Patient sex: F
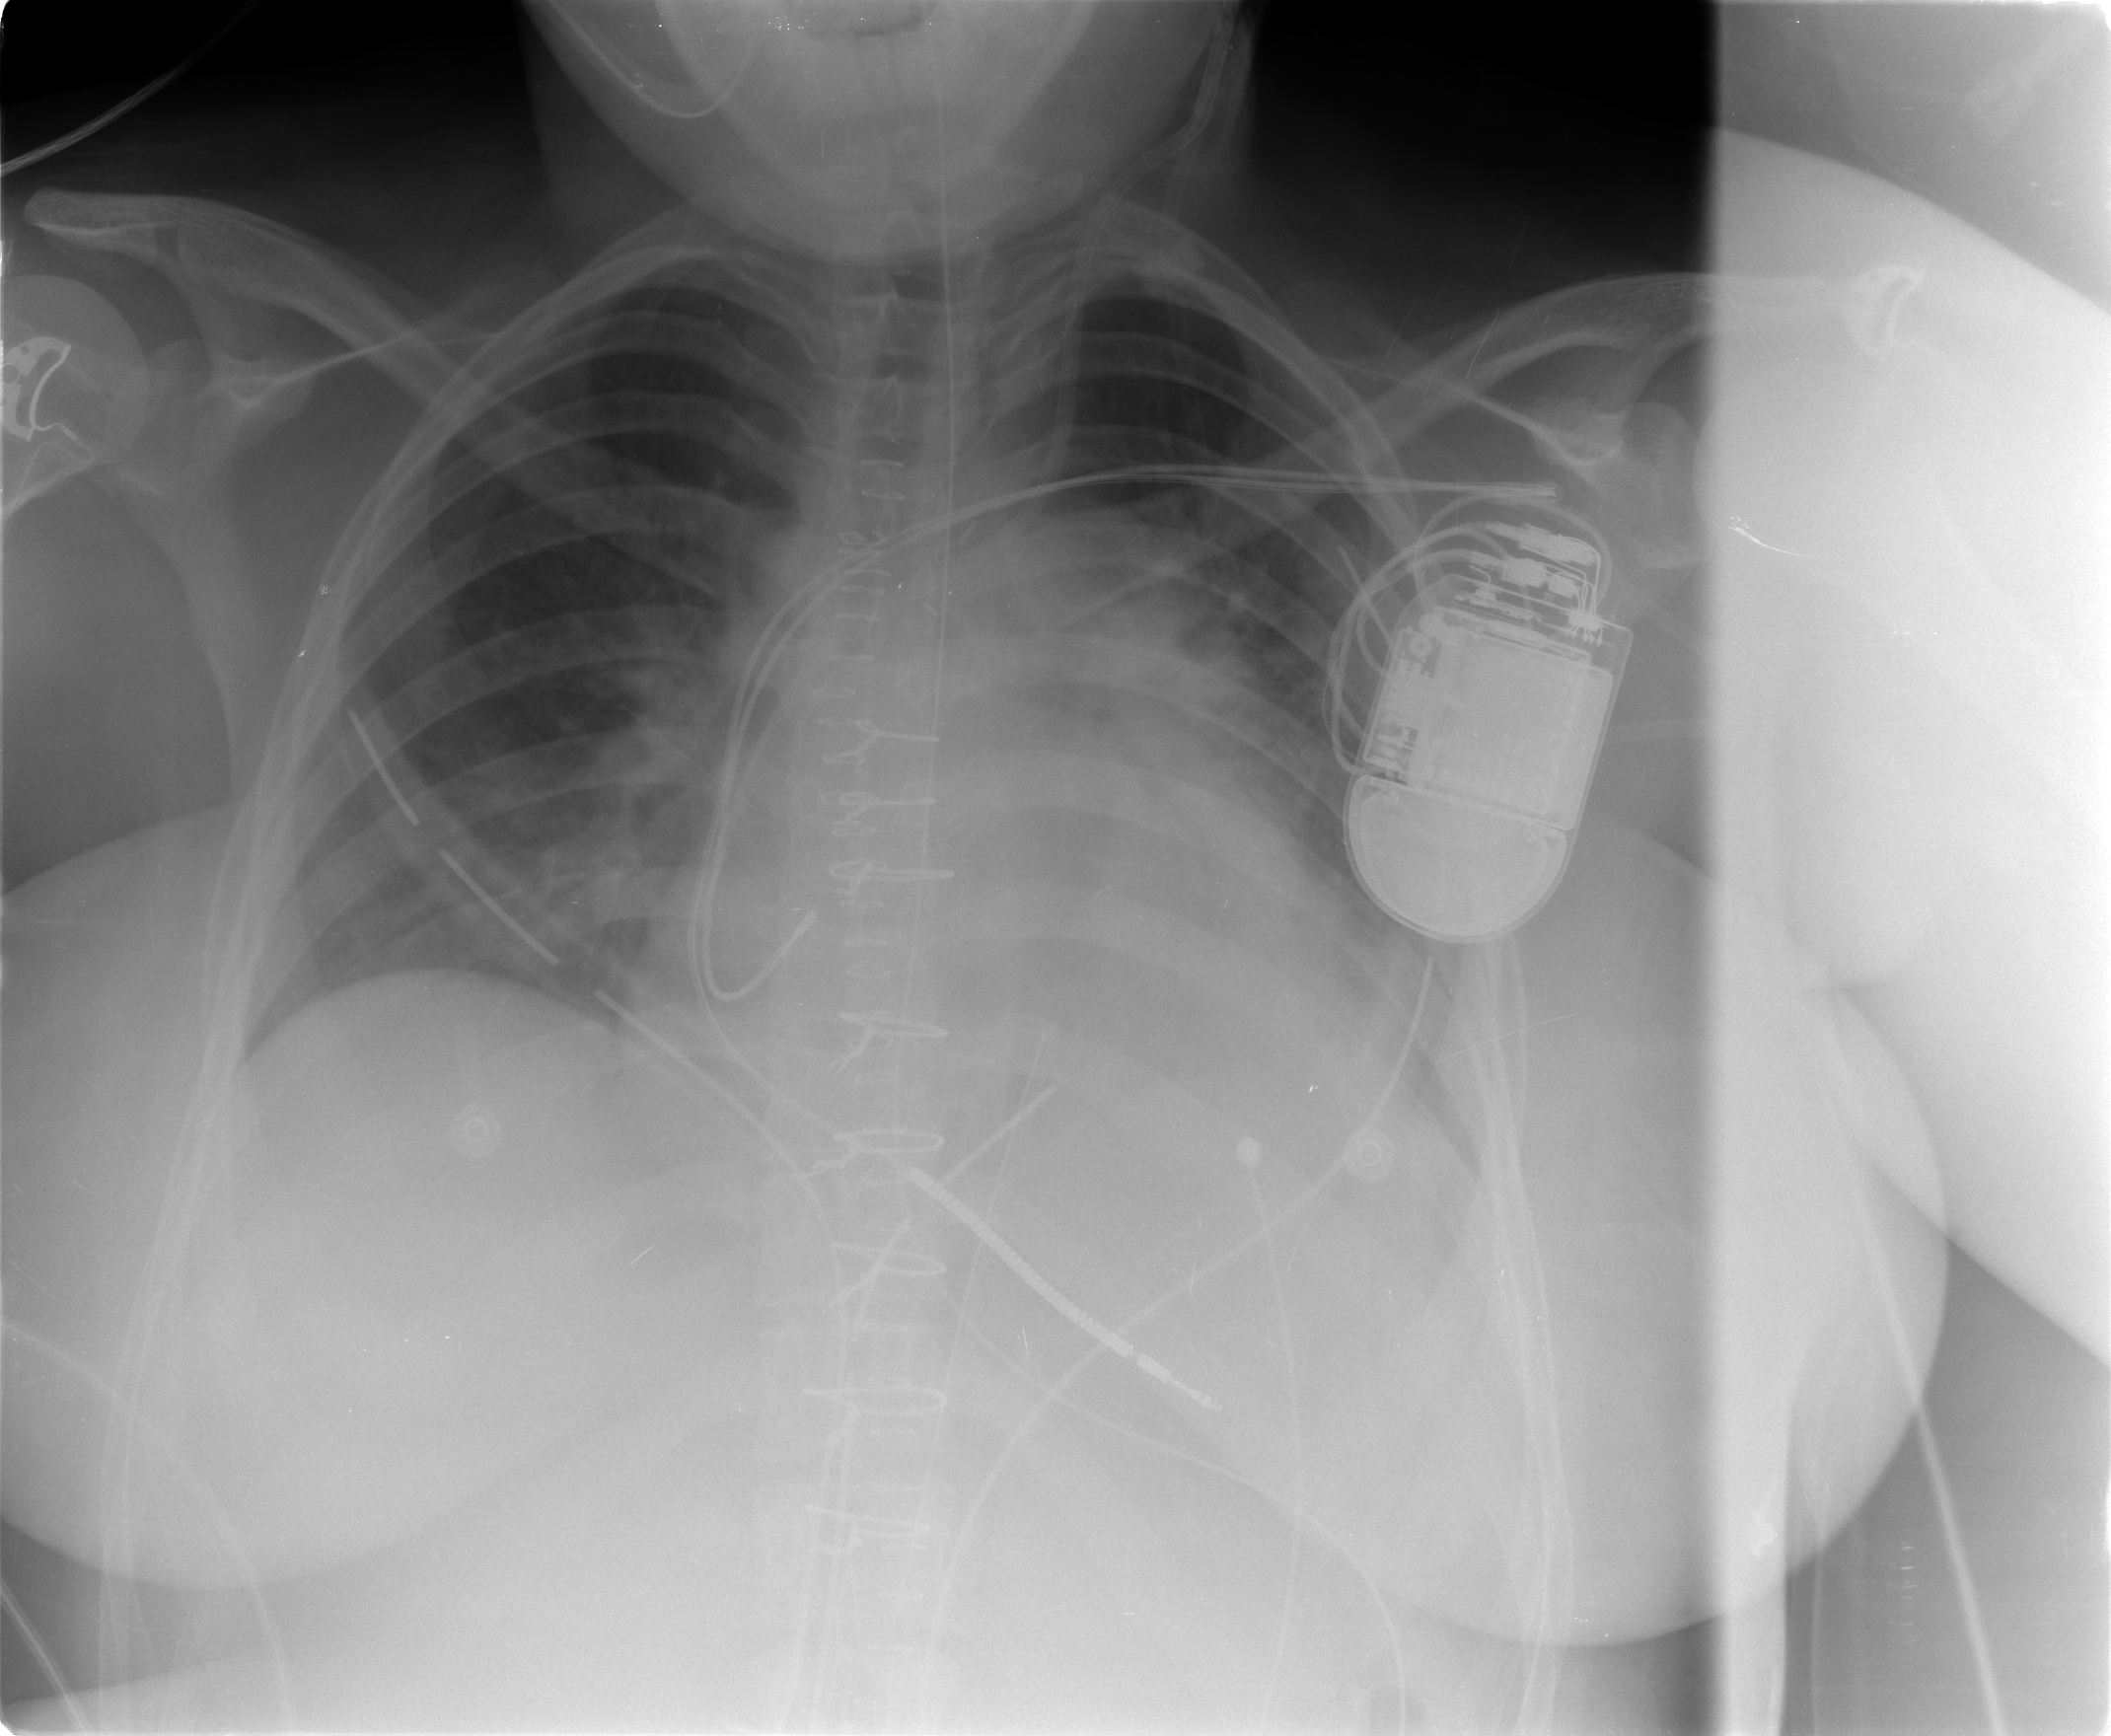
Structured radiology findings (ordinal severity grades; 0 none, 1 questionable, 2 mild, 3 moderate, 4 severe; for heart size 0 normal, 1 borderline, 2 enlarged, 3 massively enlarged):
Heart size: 1
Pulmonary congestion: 2
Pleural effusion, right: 0
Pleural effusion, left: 2
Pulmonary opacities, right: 0
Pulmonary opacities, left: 2
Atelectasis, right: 0
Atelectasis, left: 2